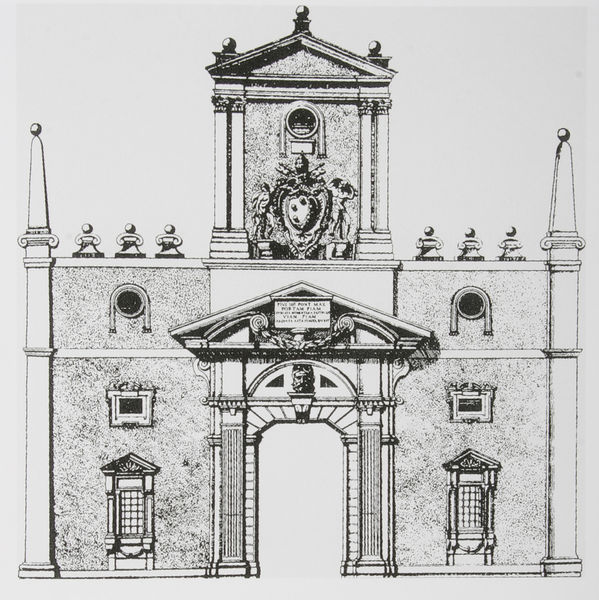
Titel: Entwurf für die Porta Pia, Rom
Künstler: Bartolomeo Faleti
Standort: viele Standorte
Institution: Seriendruck
Schlagwörter: himmel, kopf, mann, weiß, dreieck, fenster, grau, marmor, pfeiler, schwarz, skizze, säule, säulen, tür, zeichnung, dach, gebäude, haus, schloss, zaun, ornament, wand, architektur, gesicht, stein, tot, gitter, kirche, drei, klassizismus, girlande, krone, renaissance, rokoko, kreis, rund, tondo, turm, doppelsäule, kannelierung, skulptur, relief, schrift, papier, bogen, fassade, italien, giebel, mauer, sprossenfenster, graphik, pilaster, figuren, könig, papst, tafel, kartusche, symmetrie, inschrift, verzierung, durchgang, tor, zinnen, bögen, eingang, schild, maske, burg, medaillon, türme, palast, palazzo, rundfenster, torbogen, sex, druck, schnitt, schwarzweiss, plakat, kugel, kugeln, entwurf, kranz, löwenkopf, kapitelle, rom, dreiecksgiebel, portal, rustika, wappen, stadttor, triumph, gesims, quader, ionisch, mansarde, mezzanin, portikus, griechisch, obelisk, historismus, plan, löwe, siegel, sechs, gothik, klassik, abbildung, geschoss, aufsatz, abriss, palais, feston, aufriss, tympanon, architekturzeichnung, kolossalordnung, medici, zweigeschossig, durchfahrt, okulus, latein, segmentgiebel, rustica, zweistöckig, kolossalpilaster, bekrönung, obelisken, stelen, baluster, schrifttafel, toreinfahrt, zeigel, wandvorlage, ohrenrahmung, ephemer, timpanon, kollosalordnung, prunktor, medici-wappen, psychiatrie, balli